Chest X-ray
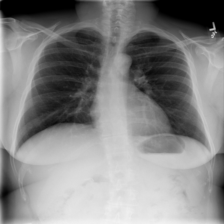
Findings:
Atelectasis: negative
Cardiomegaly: negative
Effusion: negative
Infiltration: negative
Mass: negative
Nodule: negative
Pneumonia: negative
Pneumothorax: negative
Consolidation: negative
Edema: negative
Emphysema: negative
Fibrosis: negative
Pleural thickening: negative
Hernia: negative